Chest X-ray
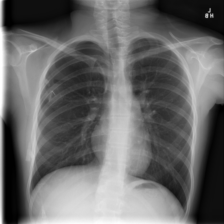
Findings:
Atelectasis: negative
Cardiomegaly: negative
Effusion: negative
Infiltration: negative
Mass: negative
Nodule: negative
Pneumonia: negative
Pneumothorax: positive
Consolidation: negative
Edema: negative
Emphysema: negative
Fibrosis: negative
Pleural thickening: negative
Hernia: negative